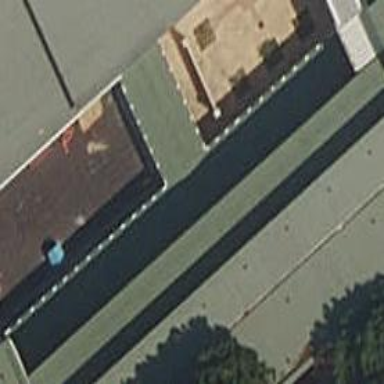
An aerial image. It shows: Part of building is shown in the image.